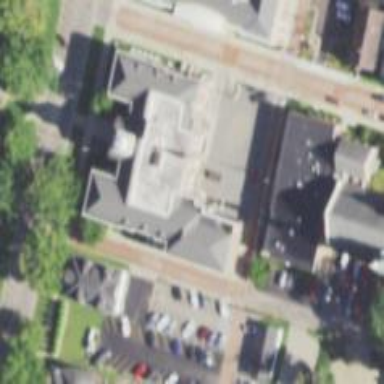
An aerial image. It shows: Courthouse building.